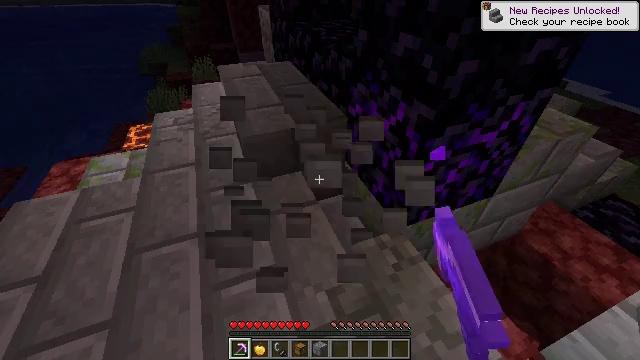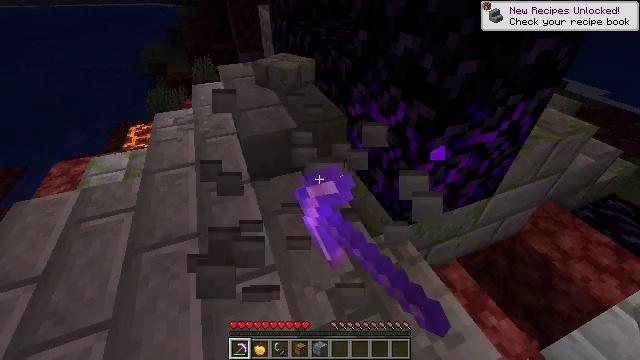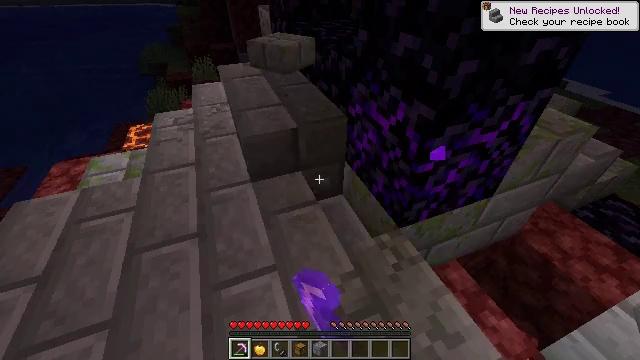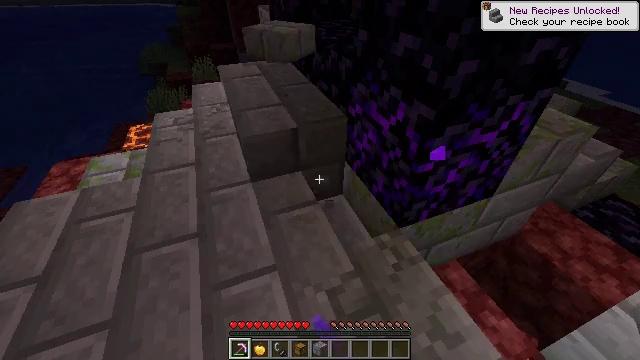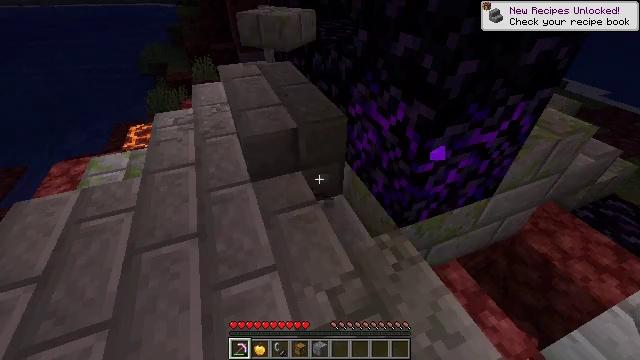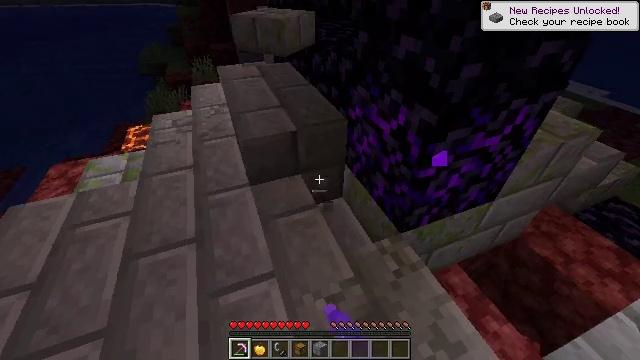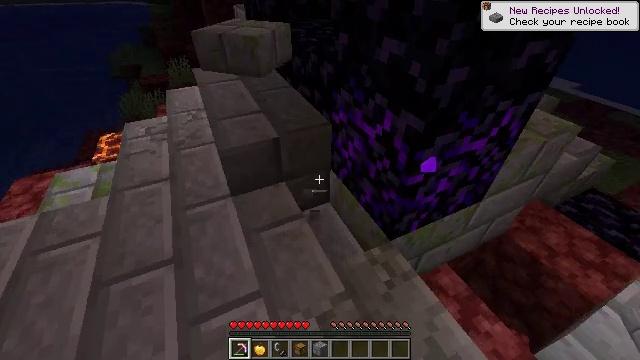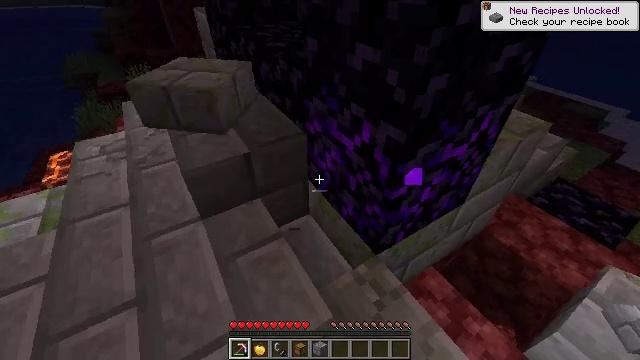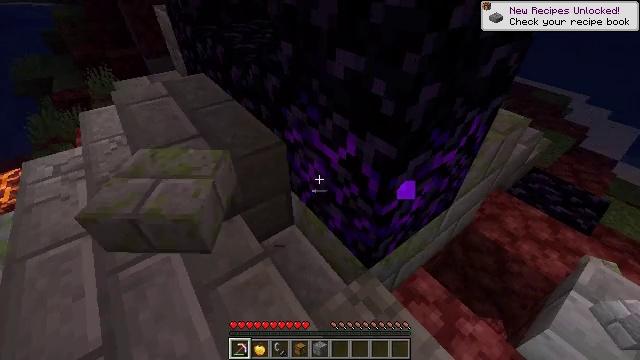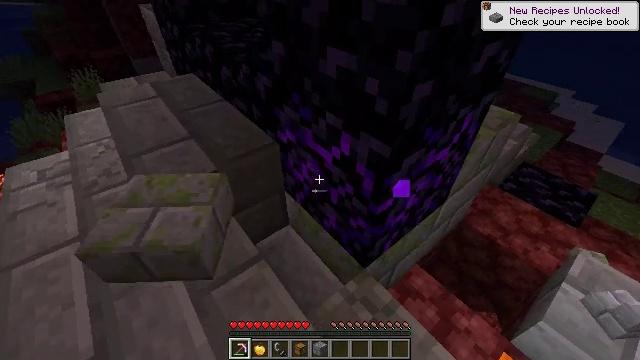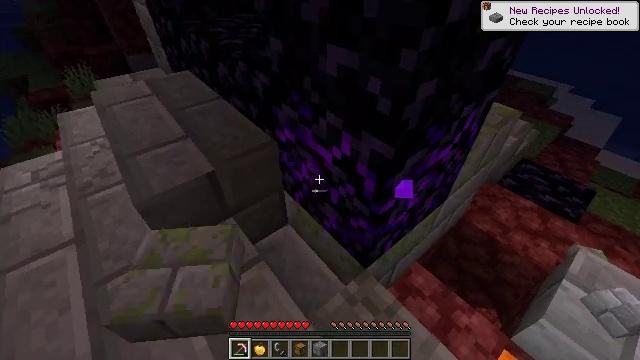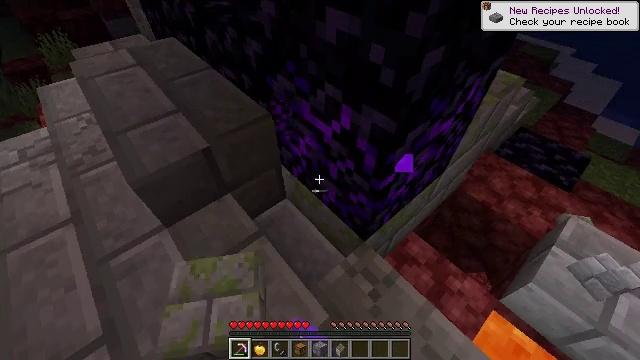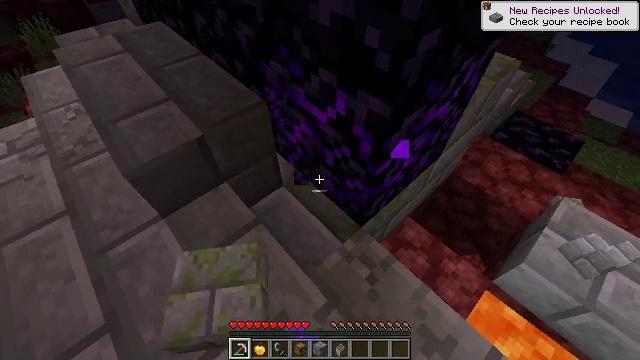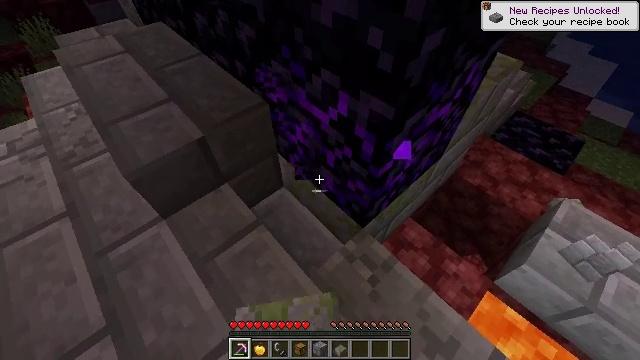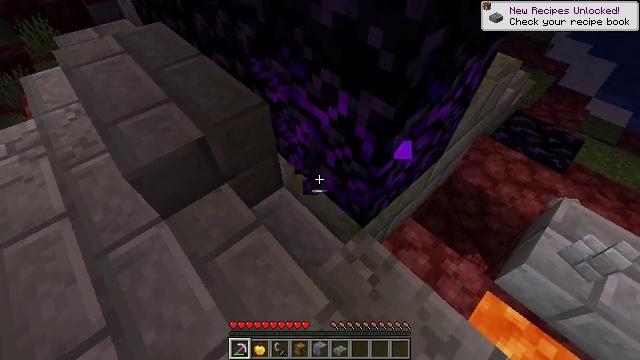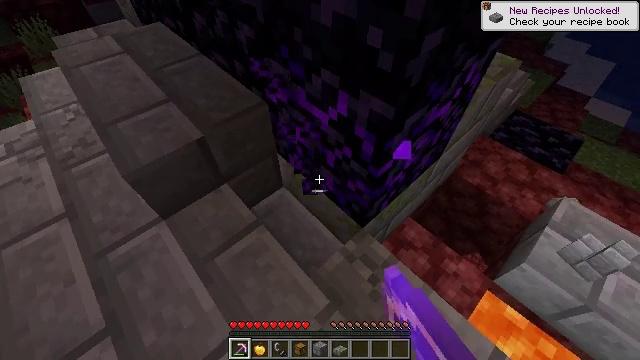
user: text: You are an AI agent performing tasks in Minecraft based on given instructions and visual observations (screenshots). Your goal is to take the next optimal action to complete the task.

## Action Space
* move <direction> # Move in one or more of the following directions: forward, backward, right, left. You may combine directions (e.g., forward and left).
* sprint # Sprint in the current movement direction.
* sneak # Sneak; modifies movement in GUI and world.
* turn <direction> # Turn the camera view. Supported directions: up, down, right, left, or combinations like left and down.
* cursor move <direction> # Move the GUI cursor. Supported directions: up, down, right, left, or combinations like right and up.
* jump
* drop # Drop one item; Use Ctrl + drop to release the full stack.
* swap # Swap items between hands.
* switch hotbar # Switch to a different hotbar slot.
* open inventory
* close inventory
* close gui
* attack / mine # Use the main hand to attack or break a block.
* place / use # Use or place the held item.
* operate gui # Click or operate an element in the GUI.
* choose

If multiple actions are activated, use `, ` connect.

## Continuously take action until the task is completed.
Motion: motion action
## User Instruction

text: Gather the stone brick slab for your inventory.
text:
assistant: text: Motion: attack / mine
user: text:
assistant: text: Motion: attack / mine
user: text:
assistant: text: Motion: attack / mine
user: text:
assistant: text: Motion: attack / mine
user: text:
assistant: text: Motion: move forward
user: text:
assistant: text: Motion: move forward, turn right
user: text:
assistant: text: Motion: move forward, turn right
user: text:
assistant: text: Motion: turn right
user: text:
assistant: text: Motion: turn right
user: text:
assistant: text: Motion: attack / mine
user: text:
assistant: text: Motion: turn right and down, attack / mine
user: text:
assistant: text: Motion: turn right and down, attack / mine
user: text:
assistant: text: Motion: attack / mine
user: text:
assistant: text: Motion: attack / mine
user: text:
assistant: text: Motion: attack / mine
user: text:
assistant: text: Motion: attack / mine
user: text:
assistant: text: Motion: attack / mine
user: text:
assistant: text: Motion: turn right and up, attack / mine
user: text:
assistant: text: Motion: turn up, attack / mine
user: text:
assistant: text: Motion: attack / mine
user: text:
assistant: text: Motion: attack / mine
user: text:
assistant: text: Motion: attack / mine
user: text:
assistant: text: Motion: attack / mine
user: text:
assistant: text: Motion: attack / mine
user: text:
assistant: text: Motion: attack / mine
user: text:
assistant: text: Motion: attack / mine
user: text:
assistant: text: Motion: attack / mine
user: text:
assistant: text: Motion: attack / mine
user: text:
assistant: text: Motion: attack / mine
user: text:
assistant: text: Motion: attack / mine